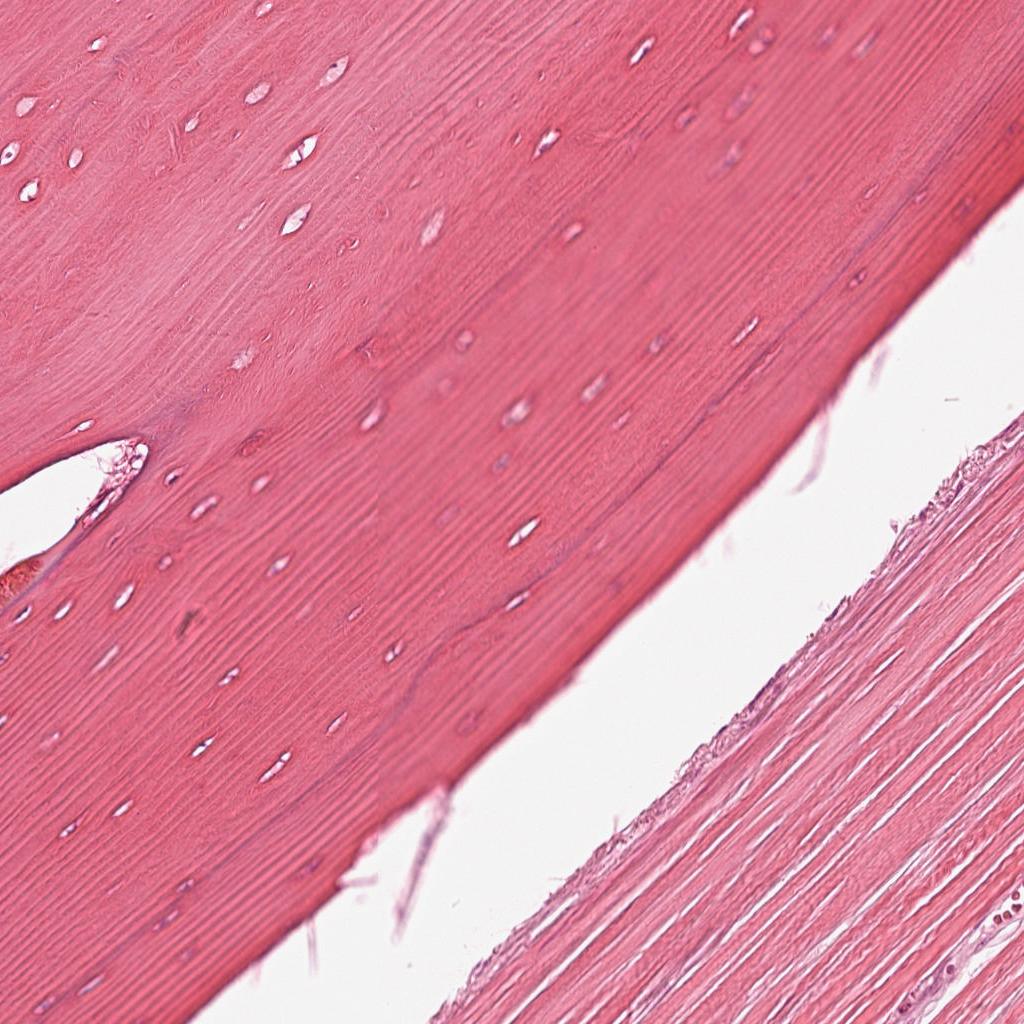
Label: Non-Tumor